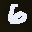
Label: 6